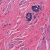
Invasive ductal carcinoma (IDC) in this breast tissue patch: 0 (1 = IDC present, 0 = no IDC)